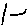
Label: line